Interaction volume radius: 5 \u00c5
Interaction volume height: 25 \u00c5
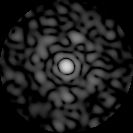
Disorder parameter: 0.8395